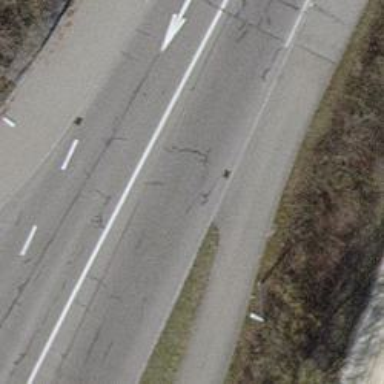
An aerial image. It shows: Path with asphalt surface and embankment. It is essentially sidewalk.